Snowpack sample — Loveland Pass, Silver Plume, Colorado, USA (12/14/25, 10:50 AM MST)
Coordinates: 39.664, -105.882
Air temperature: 36 °F
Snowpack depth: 67 cm
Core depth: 20 cm
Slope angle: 6°, slope face: 326°
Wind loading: low
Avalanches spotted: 0
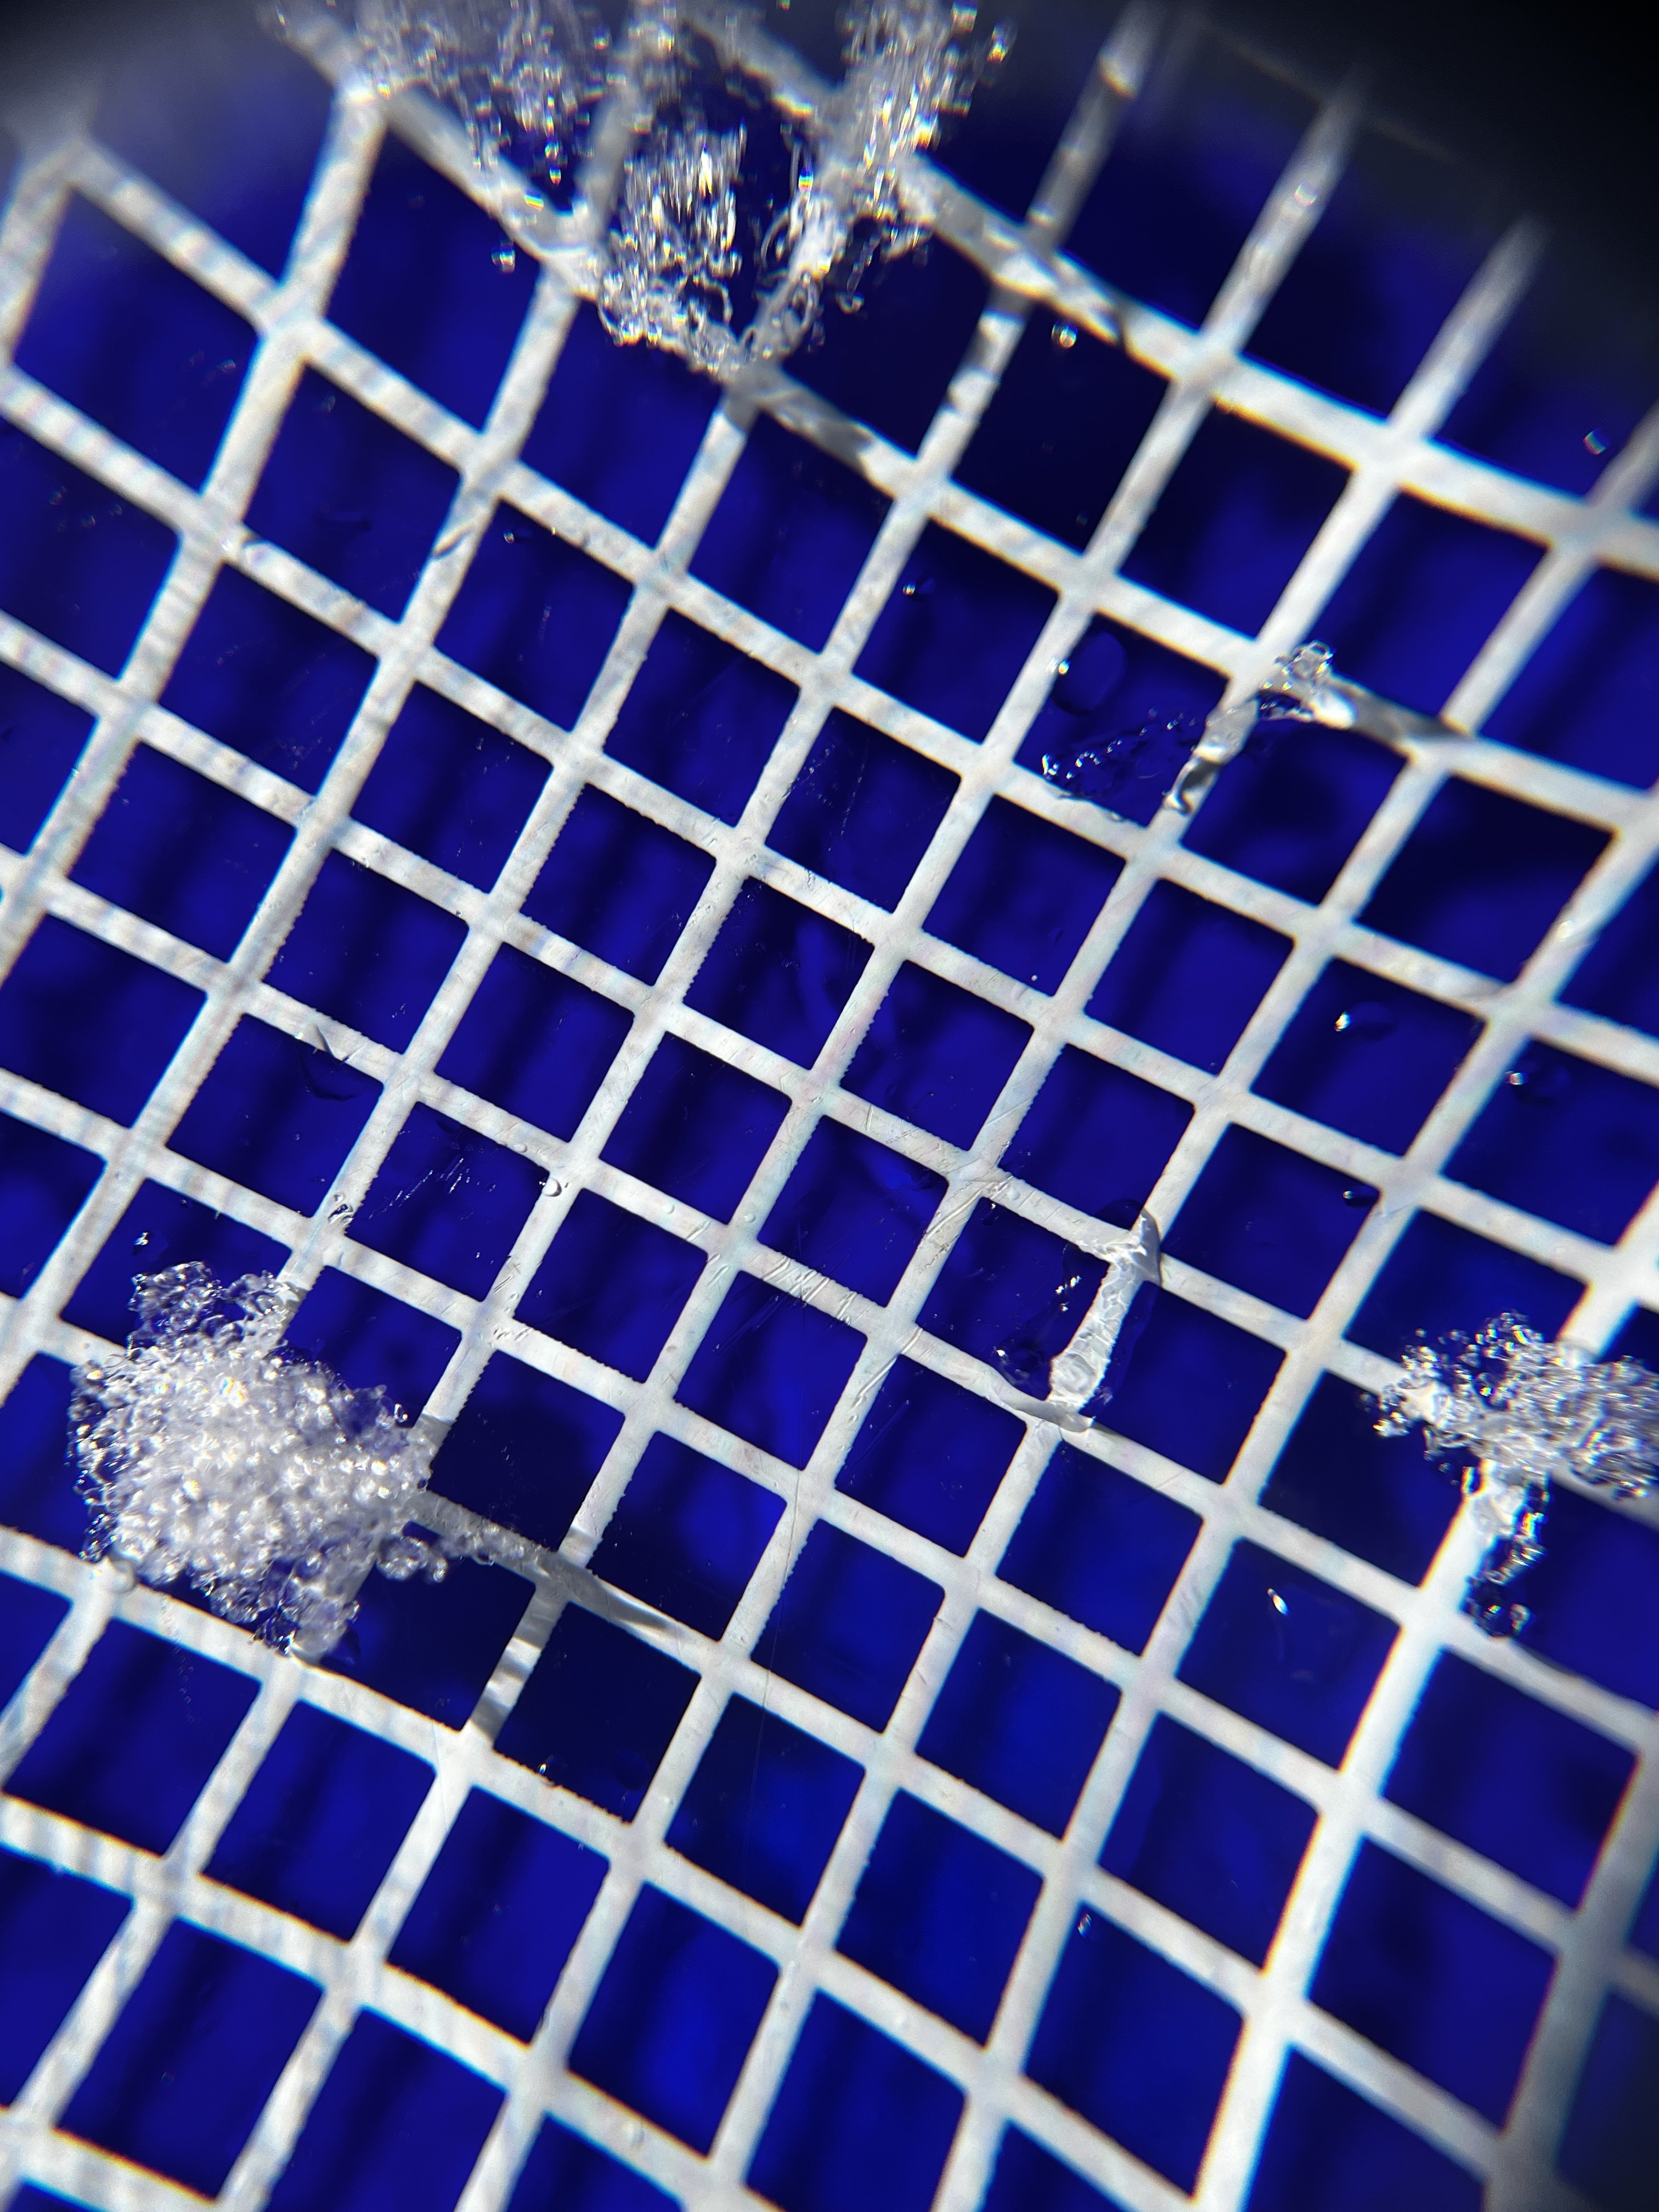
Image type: magnified_profile
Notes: No avalanches spotted, very late start to the season with minimal snowpack